Field crop: maize
Growth stage: 2
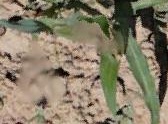
Species: maize